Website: apple
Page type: customer-info-address
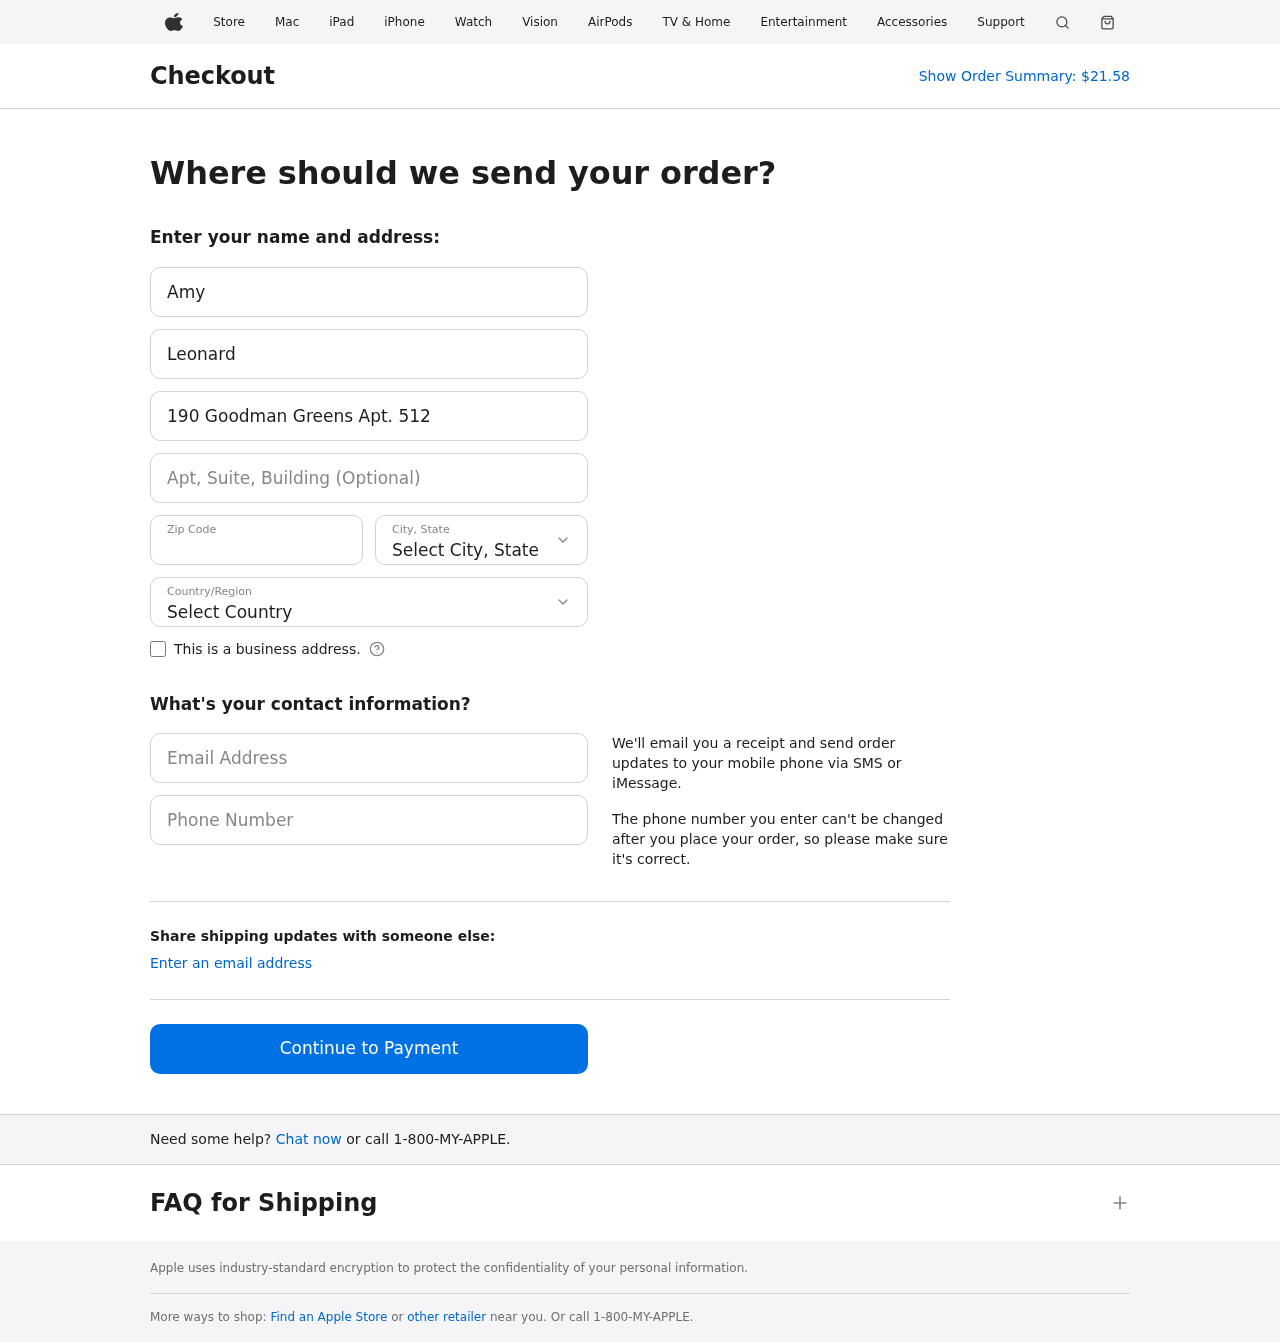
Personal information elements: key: PII_CITY_STATE
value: Stacyfort, TN
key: PII_COUNTRY
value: United States
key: PII_EMAIL
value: amy_leonard@gmail.com
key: PII_FIRSTNAME
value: Amy
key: PII_LASTNAME
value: Leonard
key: PII_PHONE
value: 6598659164
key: PII_POSTCODE
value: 52410
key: PII_STREET
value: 190 Goodman Greens Apt. 512
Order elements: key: ORDER_TOTAL
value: $21.58